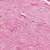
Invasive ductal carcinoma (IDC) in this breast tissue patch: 0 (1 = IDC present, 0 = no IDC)